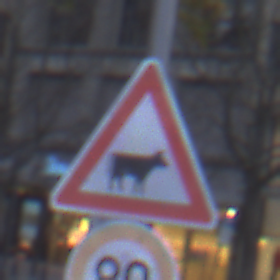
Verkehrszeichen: ViehtriebLinks
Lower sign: Geschwindigkeit80
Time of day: SunriseSunset
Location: Outdoor (Urban)
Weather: PartlyCloudy
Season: NotSpecified
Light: Natural